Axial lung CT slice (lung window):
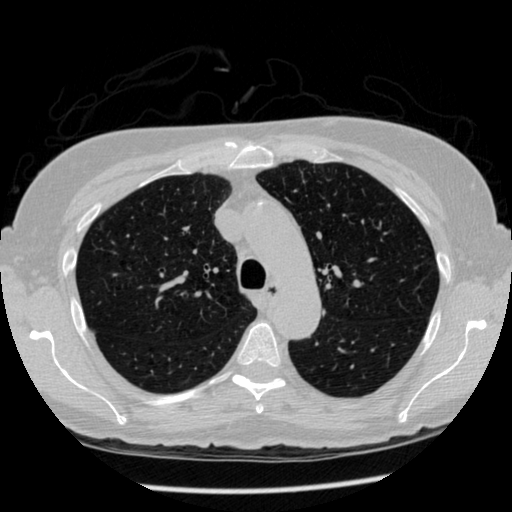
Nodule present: no